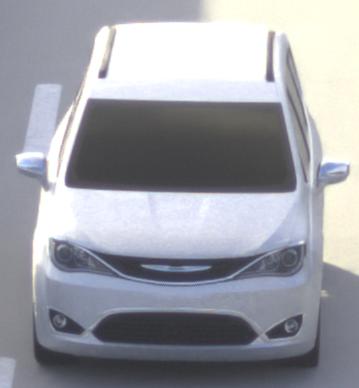
Make: Chrysler
Model: Pacifica
Detailed model: -
Model produced from: 2016
Model produced until: 2020
Doors: 5
Color: white
Road condition: dry road
Daytime: morning or afternoon
Contrast: medium contrast